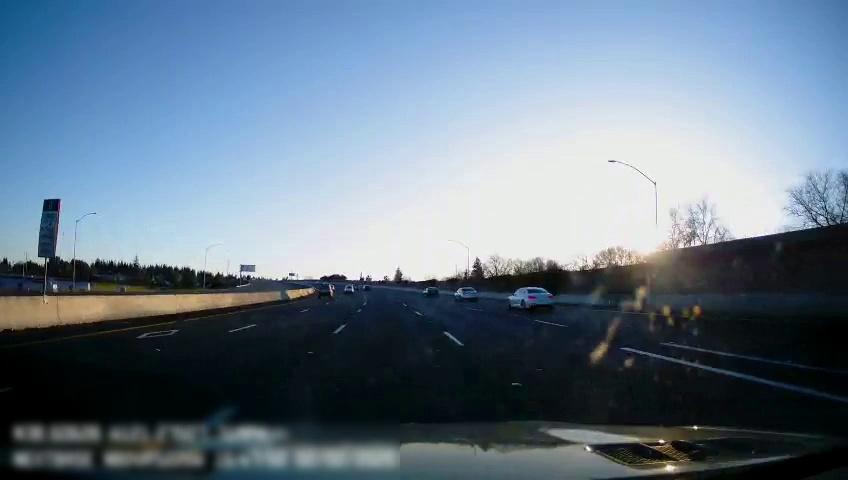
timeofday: Day
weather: Sunny
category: Drivable Space
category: Drivable Space
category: Vehicles | Car
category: Vehicles | SUV
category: Vehicles | Car
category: Vehicles | Car
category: Vehicles | Car
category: Lanes | Alternate Lane
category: Lanes | Alternate Lane
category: Lanes | Current Lane
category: Lanes | Current Lane
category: Lanes | Alternate Lane
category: Lanes | Alternate Lane
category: Lanes | Alternate Lane
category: Traffic | Signs